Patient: sex M, age 30
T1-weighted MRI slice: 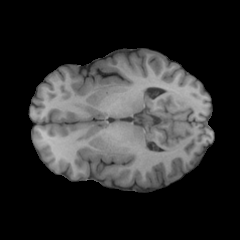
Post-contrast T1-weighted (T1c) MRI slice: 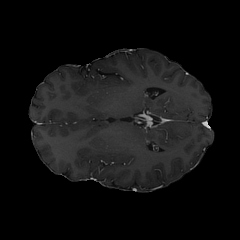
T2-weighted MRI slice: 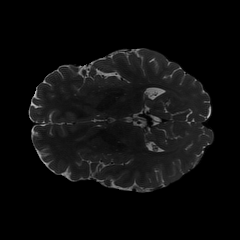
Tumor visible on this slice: no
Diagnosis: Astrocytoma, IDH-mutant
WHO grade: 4